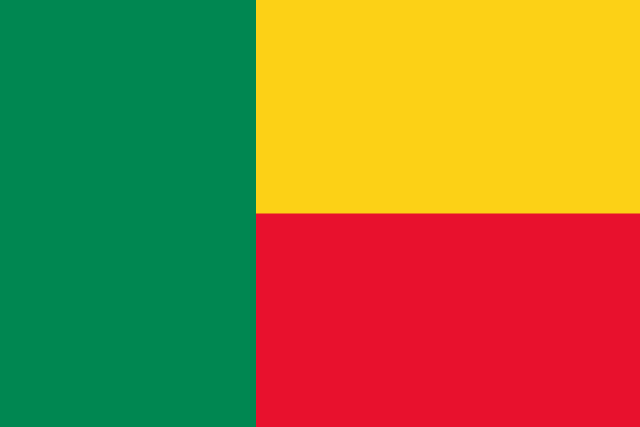
Country: Benin
Country code: bj